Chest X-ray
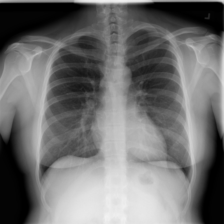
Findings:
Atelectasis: negative
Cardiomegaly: negative
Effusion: negative
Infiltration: negative
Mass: negative
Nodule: negative
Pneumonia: negative
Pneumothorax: negative
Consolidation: negative
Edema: negative
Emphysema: negative
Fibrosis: negative
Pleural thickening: negative
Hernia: negative